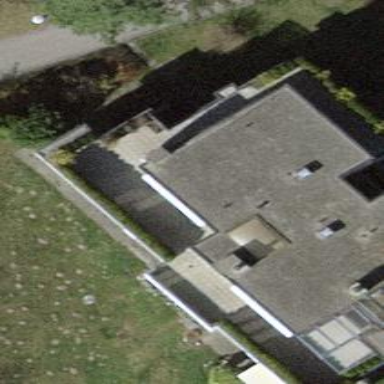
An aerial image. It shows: View of roof of building.